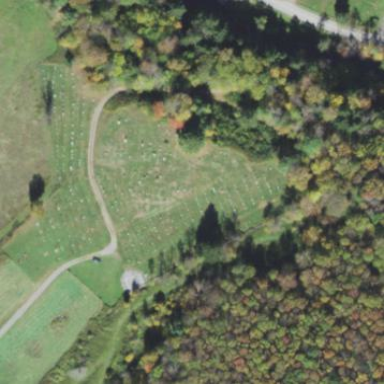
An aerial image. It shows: Cemetery.